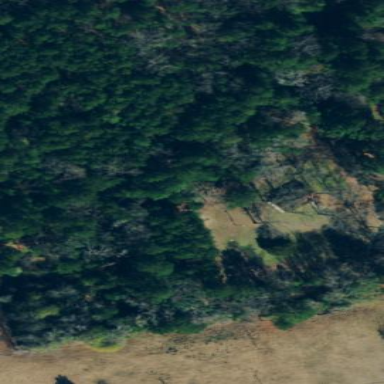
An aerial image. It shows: Woodland with evergreen needle-leaved trees.